Question: You can put a 'title' attribute on any HTML element. Usually, the content of the title attribute will be displayed if the element is pointed by the user for about one second. It is a very convenient way to give help to users that may need some. Here is how it looks like:

I am looking for a build-in feature imitating this behavior. If it does not exist, can you provide a set of good practices to implement it?
Note: I am looking for the HTML5 'placeholder' attribute equivalent that can be found on this post: <URL>
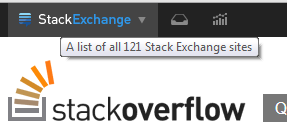
Answer: Sounds like you want the <URL> class.